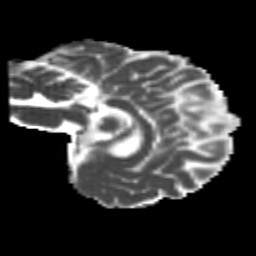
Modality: MD
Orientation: sagittal
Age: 24
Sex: female
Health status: healthy
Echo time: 0.074 s